Aerial crown-view tile of a tropical tree (Barro Colorado Island, Panama), acquired 20250124:
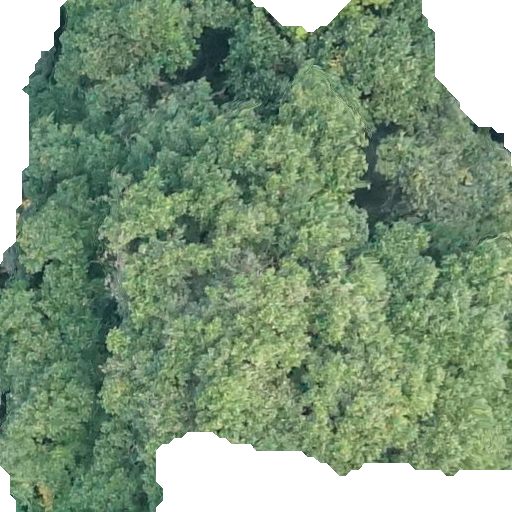
Species: Hieronyma alchorneoides
GBIF accepted scientific name: Hieronyma alchorneoides
Crown area: 369.817 m²